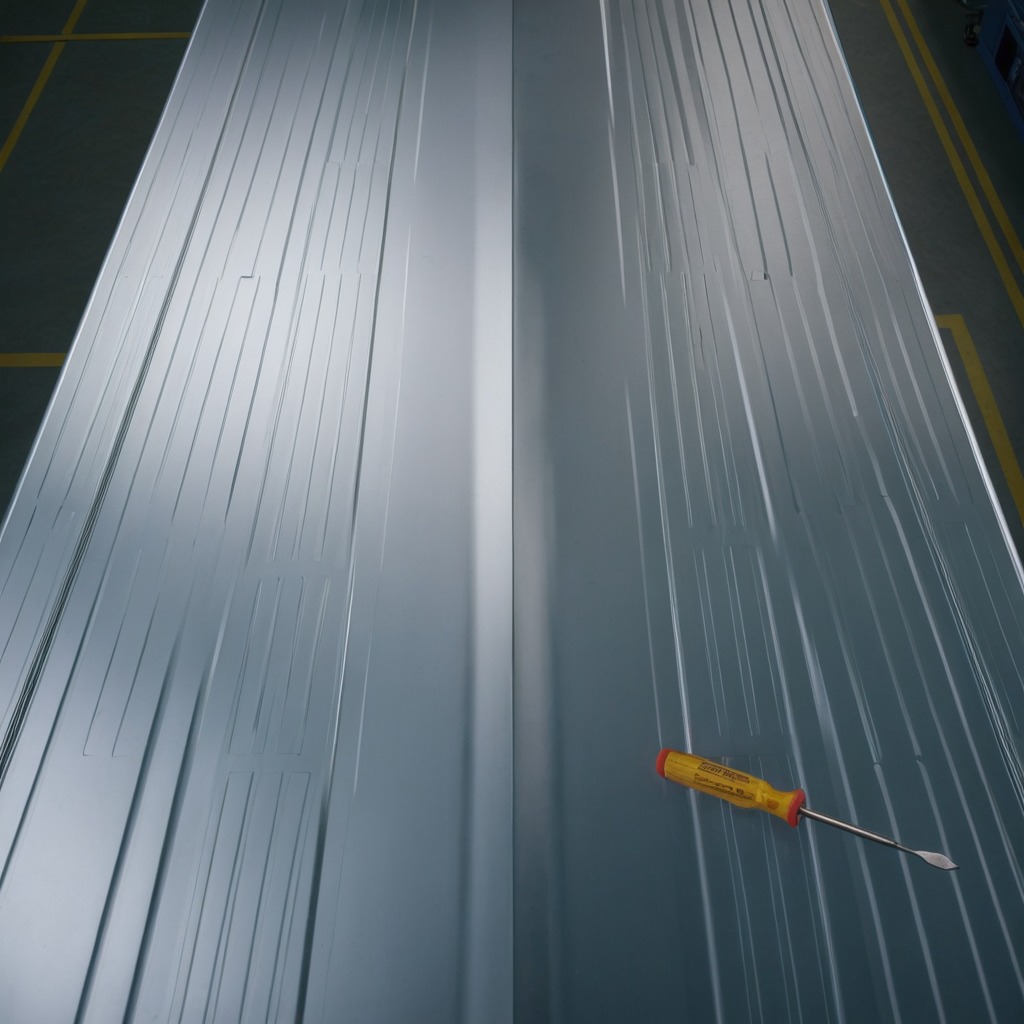
A screwdriver is lying on the toolbox surface.